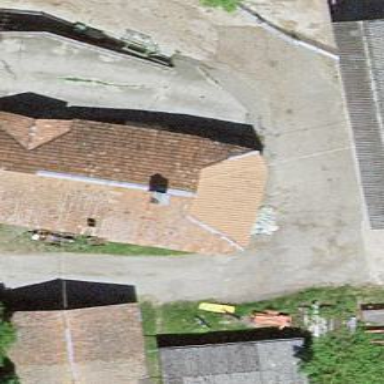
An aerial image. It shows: Sty building.